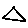
Label: triangle